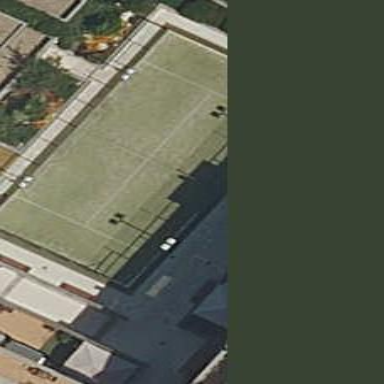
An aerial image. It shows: Tennis court on the leisure land pitch.